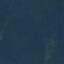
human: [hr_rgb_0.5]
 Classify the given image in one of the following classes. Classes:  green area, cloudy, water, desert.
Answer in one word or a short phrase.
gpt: green area